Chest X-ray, AP view. Patient: 73 years old, sex M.
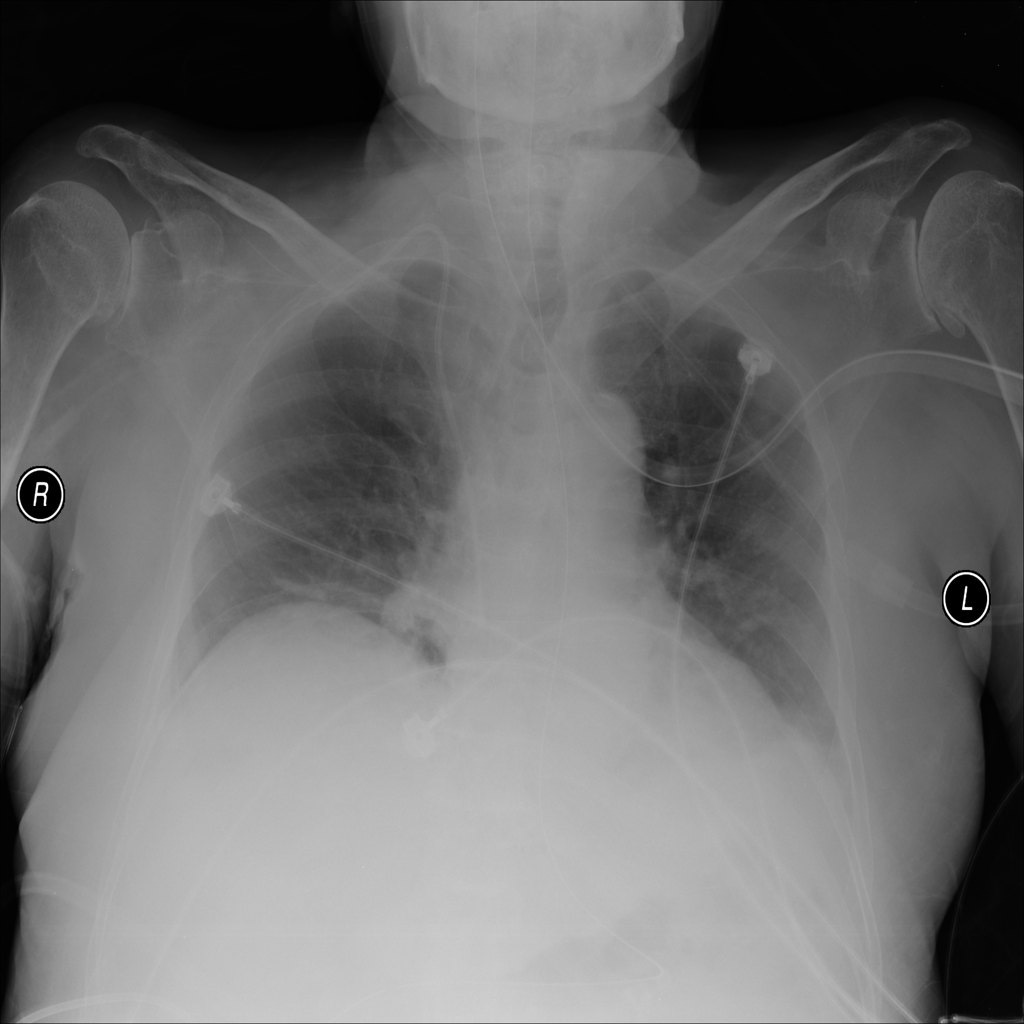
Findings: Atelectasis, Infiltration